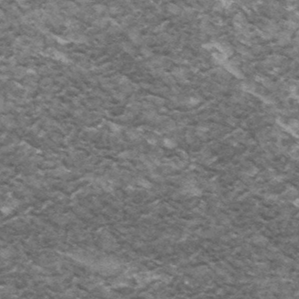
Label: frost